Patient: sex M, age 48
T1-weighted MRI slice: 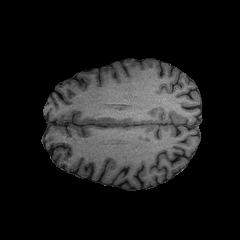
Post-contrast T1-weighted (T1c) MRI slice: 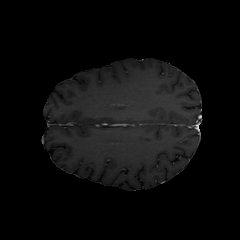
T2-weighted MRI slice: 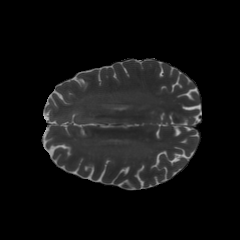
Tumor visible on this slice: yes
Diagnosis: Astrocytoma, IDH-mutant
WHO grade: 3